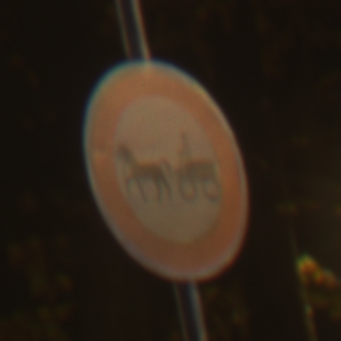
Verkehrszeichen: VerbotGespannfuhrwerke
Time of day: Night
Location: Outdoor (Urban)
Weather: Clear
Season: NotSpecified
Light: Artificial